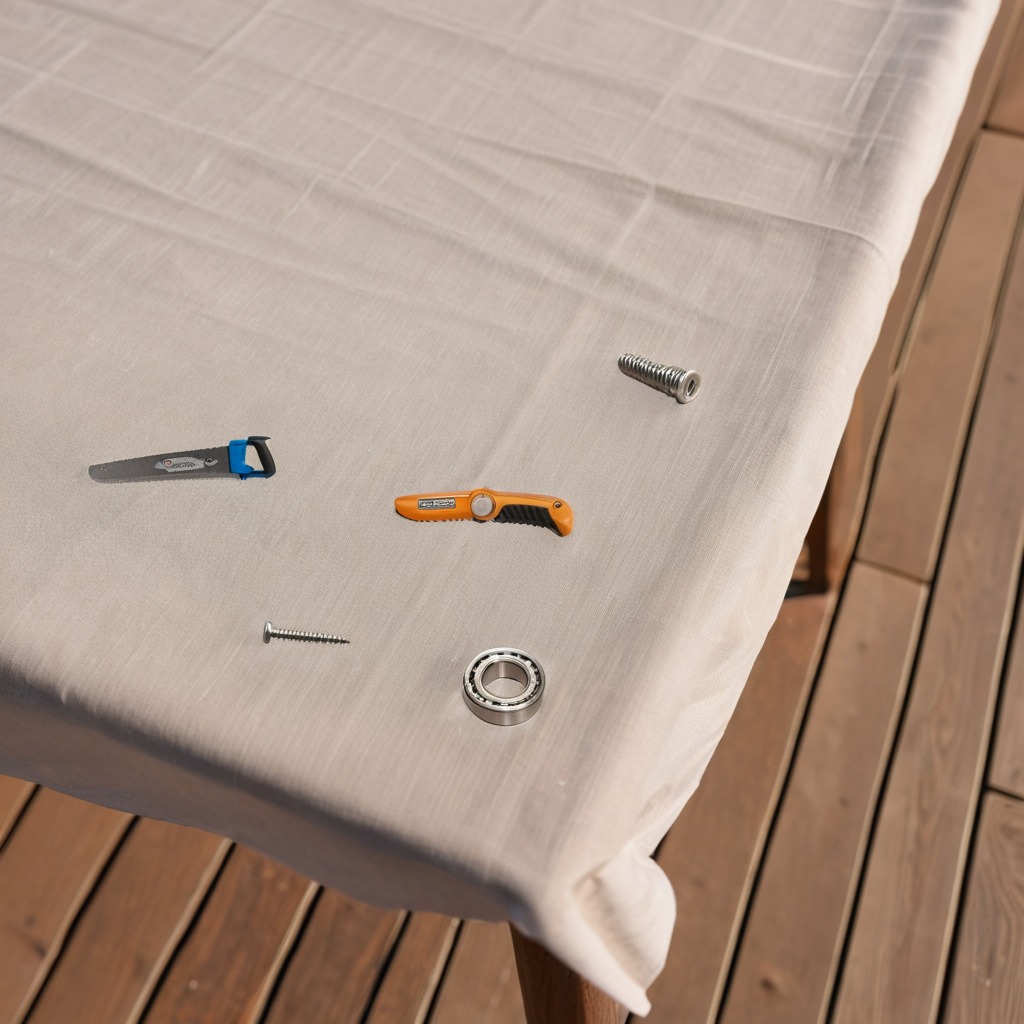
A ball bearing, a utility knife, a machine screw, a coiled metal spring, and a handheld metal saw are lying on the wooden table.